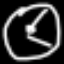
Label: clock